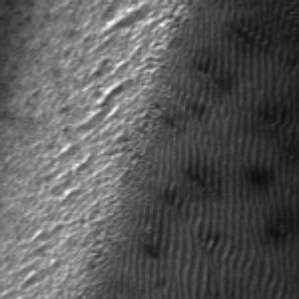
Label: frost